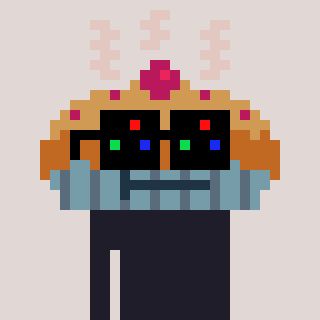
a pixel art character with square black sunglasses, a pie-shaped head and a grayscale-colored body on a warm background